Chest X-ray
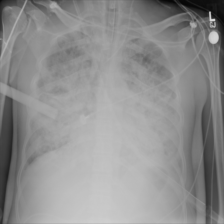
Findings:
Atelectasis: negative
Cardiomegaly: negative
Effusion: negative
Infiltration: positive
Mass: negative
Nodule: negative
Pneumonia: negative
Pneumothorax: negative
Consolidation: negative
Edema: negative
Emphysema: negative
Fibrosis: negative
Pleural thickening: negative
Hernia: negative